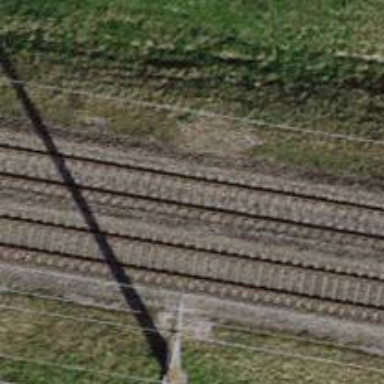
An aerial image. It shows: Power pole.